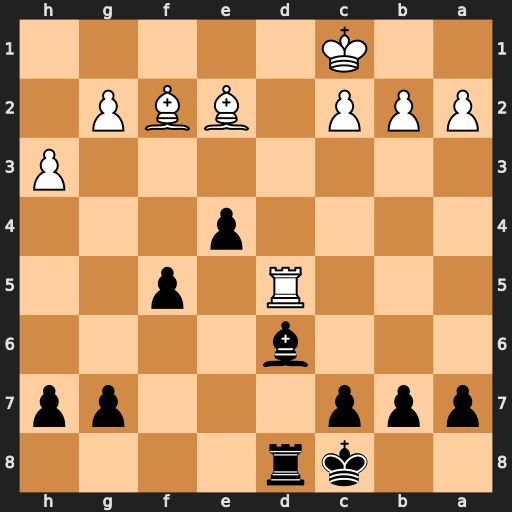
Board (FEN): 2kr4/ppp3pp/3b4/3R1p2/4p3/7P/PPP1BBP1/2K5
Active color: b
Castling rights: -
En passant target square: -
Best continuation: Bf4+ Kb1 Rxd5